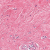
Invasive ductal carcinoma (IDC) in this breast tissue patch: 0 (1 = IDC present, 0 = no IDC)